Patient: sex F, age 49
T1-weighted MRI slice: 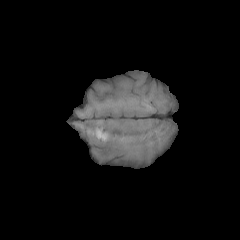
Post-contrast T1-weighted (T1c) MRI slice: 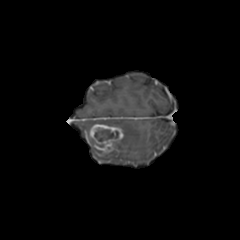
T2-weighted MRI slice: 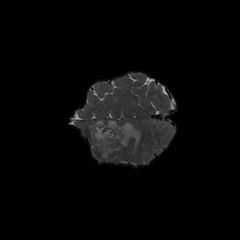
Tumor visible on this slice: yes
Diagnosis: Glioblastoma, IDH-wildtype
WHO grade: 4